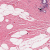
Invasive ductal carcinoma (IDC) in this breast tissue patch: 0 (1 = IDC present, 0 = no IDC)